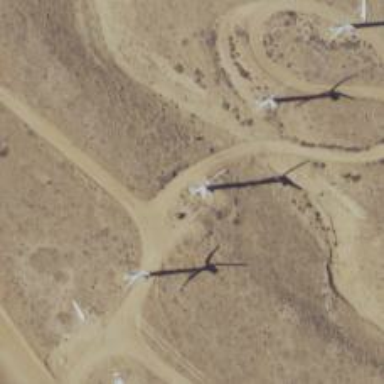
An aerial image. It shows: Wind generator powered by wind turbine.